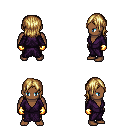
a pixel art fantasy rpg character, male body template, human, dark skin, purple robe, gold greaves, blonde long bangs hairstyle, gold gloves, four views (front, back, left, right), 2x2 character sprite sheet, small pixel art, hard edges, no anti-aliasing